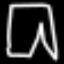
Label: pants